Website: walmart
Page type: billing-address
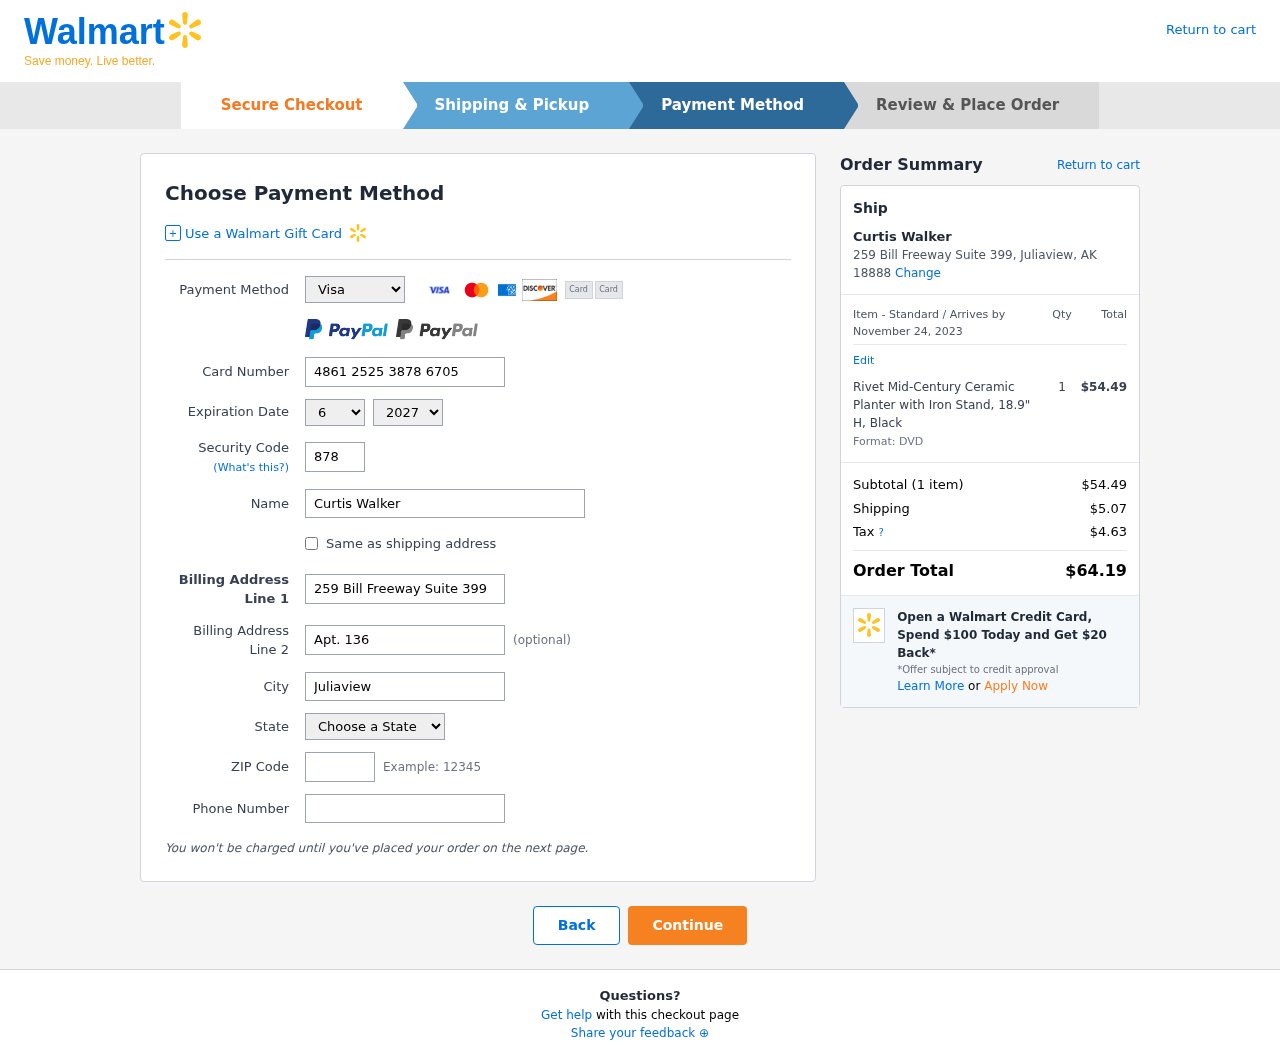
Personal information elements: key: PII_CARD_CVV
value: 878
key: PII_CARD_EXPIRY_MONTH
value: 06
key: PII_CARD_EXPIRY_YEAR
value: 27
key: PII_CARD_NUMBER
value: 4861 2525 3878 6705
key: PII_CARD_TYPE
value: Visa
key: PII_CITY
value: Juliaview
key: PII_CITY_STATE_ZIP
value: Juliaview, AK 18888
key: PII_FULLNAME
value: Curtis Walker
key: PII_PHONE
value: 7865529897
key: PII_POSTCODE
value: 18888
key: PII_STATE
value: Alaska
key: PII_STREET
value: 259 Bill Freeway Suite 399
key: PII_STREET2
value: Apt. 136
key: PII_FULLNAME2
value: Curtis Walker
Product elements: key: PRODUCT1_NAME
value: Rivet Mid-Century Ceramic Planter with Iron Stand, 18.9" H, Black
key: PRODUCT1_PRICE
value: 54.49
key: PRODUCT1_QUANTITY
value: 1
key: PRODUCT1_DESC
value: Format: DVD
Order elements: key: ORDER_DELIVERY_DATE
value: November 24, 2023
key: ORDER_NUM_ITEMS
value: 1
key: ORDER_SUBTOTAL
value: $54.49
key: ORDER_SHIPPING_COST
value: $5.07
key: ORDER_TAX
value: $4.63
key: ORDER_TOTAL
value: $64.19